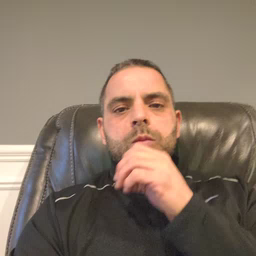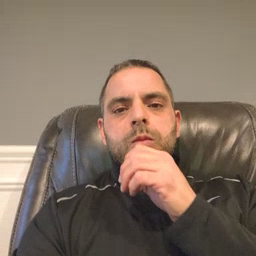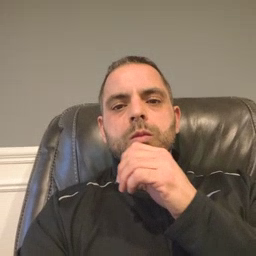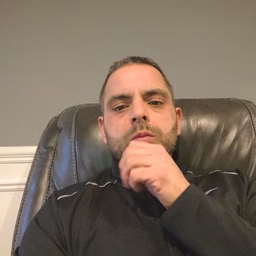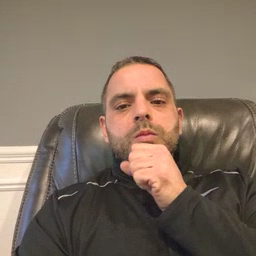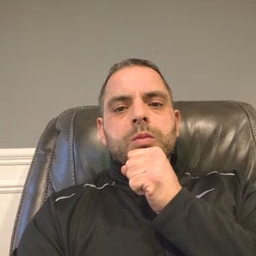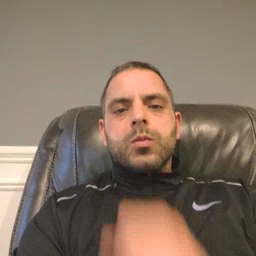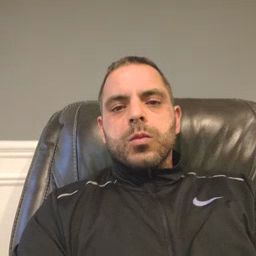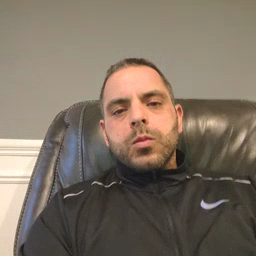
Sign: orange